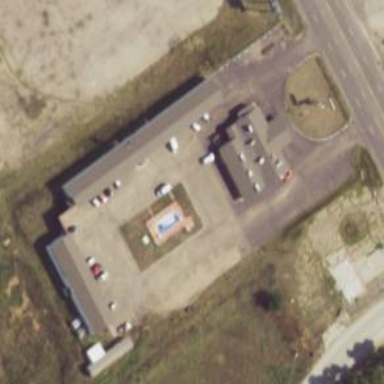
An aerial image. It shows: Motel.